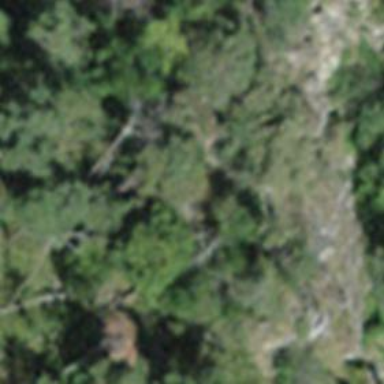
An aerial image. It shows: Natural cliff.